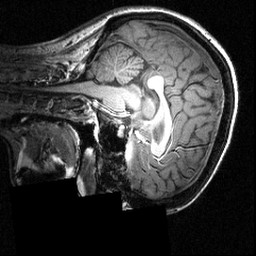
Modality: T1w
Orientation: sagittal
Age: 21
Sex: female
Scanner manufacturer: siemens
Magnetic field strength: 3.951 T
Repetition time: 1.5 s
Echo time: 0.00335 s